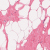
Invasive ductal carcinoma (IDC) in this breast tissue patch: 0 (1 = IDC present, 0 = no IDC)